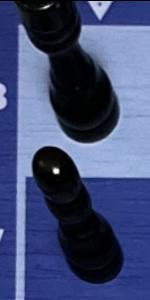
Label: Pawn_Black